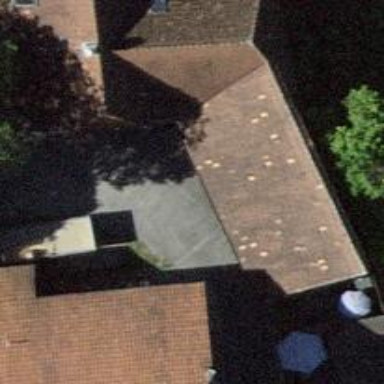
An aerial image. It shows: Barn.